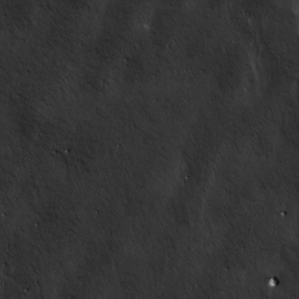
Label: non_frost